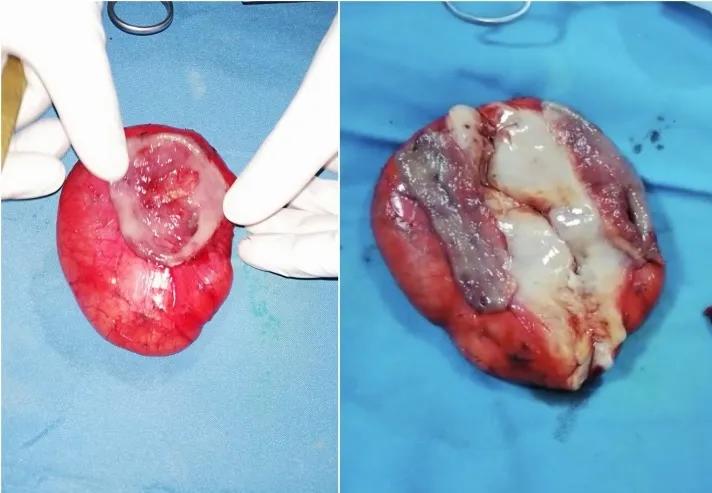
An intraoperative picture showing the cut surface of the mass after excision, the inner surface of the mass is whitish-yellow and the consistency is soft.
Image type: medical_photograph (other_medical_photograph)